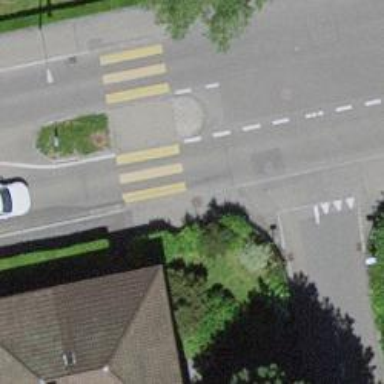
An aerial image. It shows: Uncontrolled road crossing with pedestrian island.